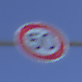
Verkehrszeichen: Geschwindigkeit50
Umgebung: Outdoor, Nature
Tageszeit: MorningAfternoon
Wetter: Clear
Licht: Natural
Jahreszeit: NotSpecified
Kontrast: HighContrast